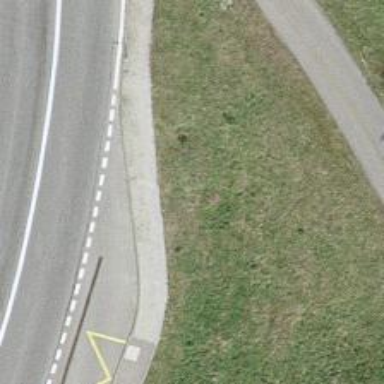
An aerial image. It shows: Bus stop along the road.